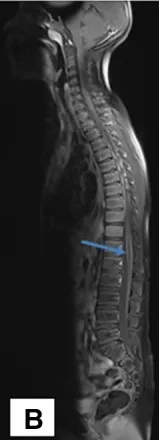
With normal T1 WI signal impairment between the C1-C7 metamers associated with mild swelling at the cervical spinal cord and leptomeningeal enhancement at the lumbosacral level and the cauda equine.
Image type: radiology (mri)